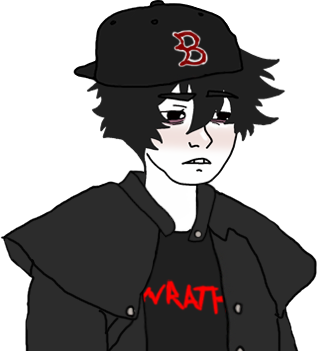
Label: 5_Twinkjak